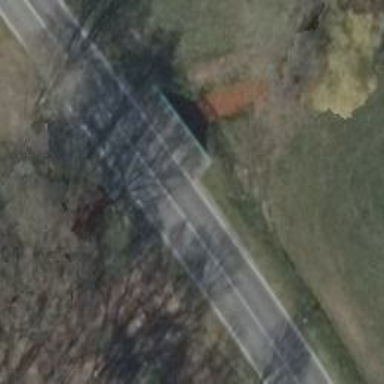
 featuring bridge. It includes shared lane for cyclists."